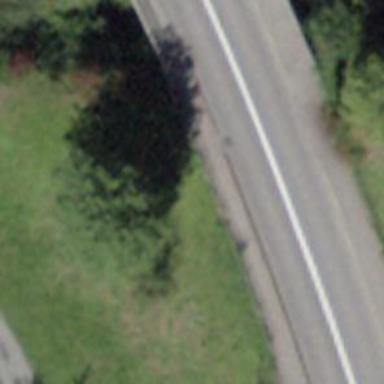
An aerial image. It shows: Asphalt sidewalk.